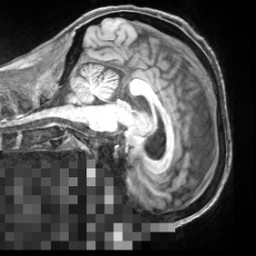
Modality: T1w
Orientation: sagittal
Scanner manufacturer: siemens
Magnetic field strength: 3 T
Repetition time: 2.55 s